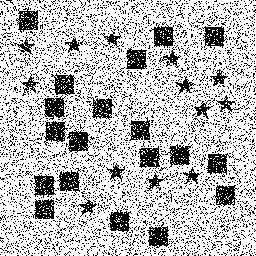
Squares: 19
Triangles: 0
Stars: 13
Total shapes: 32